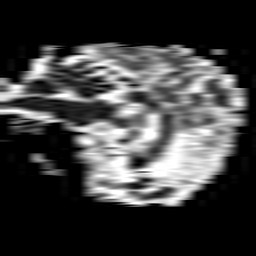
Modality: ADC
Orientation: sagittal
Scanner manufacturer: philips
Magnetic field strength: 1.5 T
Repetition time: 3.134 s
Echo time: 0.06922 s